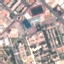
Land use / land cover: Industrial